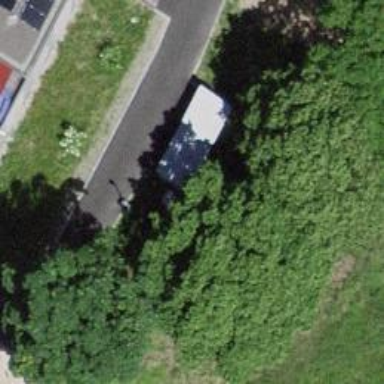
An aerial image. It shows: Bicycle parking area.